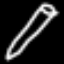
Label: pencil